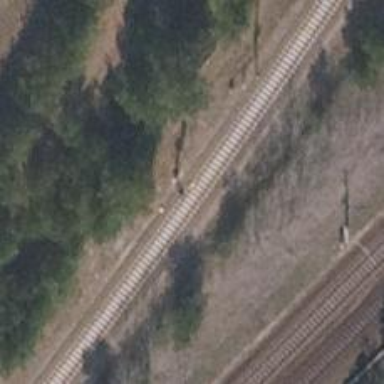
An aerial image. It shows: Railway signal.